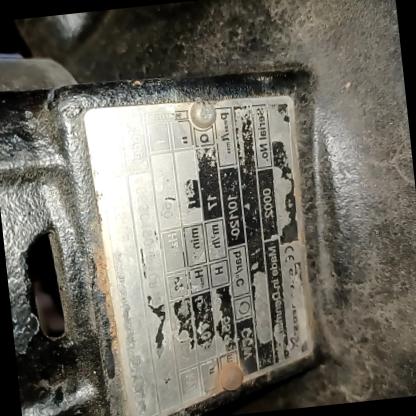
Klasa: tabliczka-znamionowa